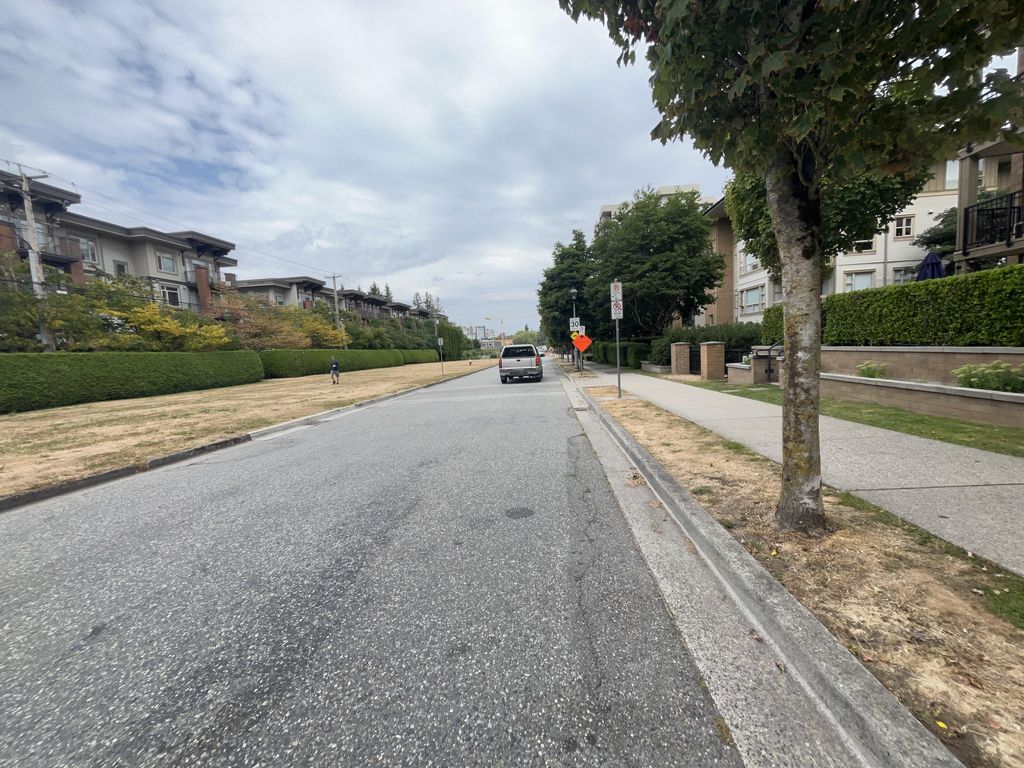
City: vancouver